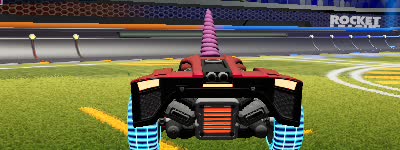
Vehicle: breakout